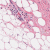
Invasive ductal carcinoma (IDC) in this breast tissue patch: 0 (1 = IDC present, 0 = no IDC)